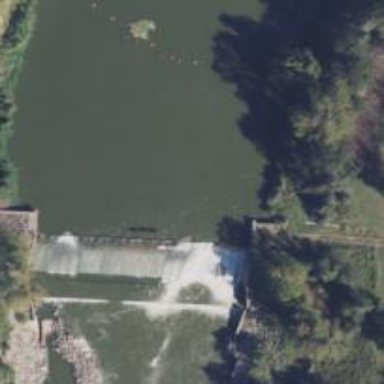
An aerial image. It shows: Weir in waterway.